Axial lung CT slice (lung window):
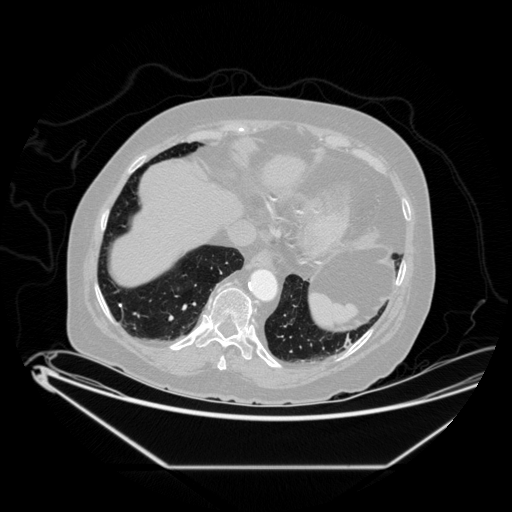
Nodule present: no